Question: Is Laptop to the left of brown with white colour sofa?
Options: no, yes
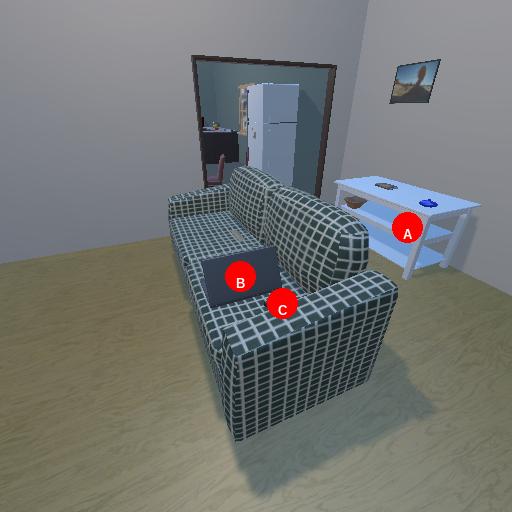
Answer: no